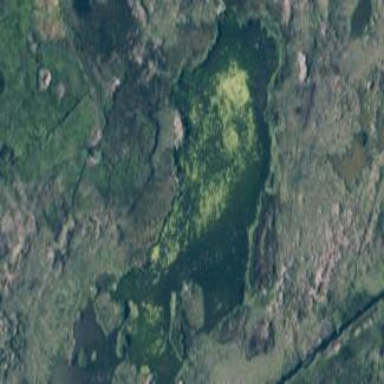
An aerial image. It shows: Peaceful pond surrounded by nature.